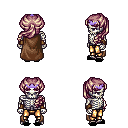
a pixel art fantasy rpg character, male body template, skeleton, brown cape, gold greaves, white blonde princess hairstyle, purple tiara, cloth bracers, black slippers, four views (front, back, left, right), 2x2 character sprite sheet, small pixel art, hard edges, no anti-aliasing